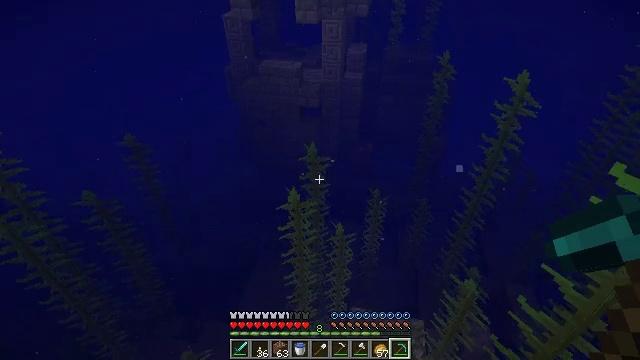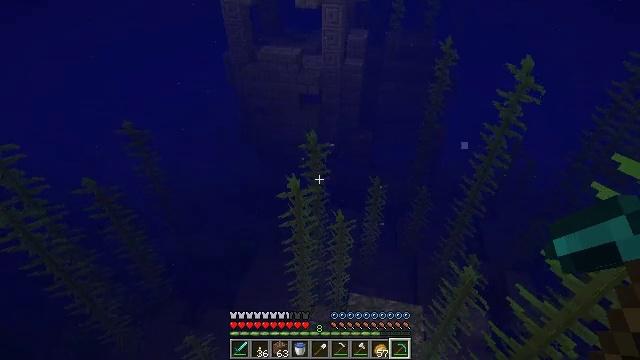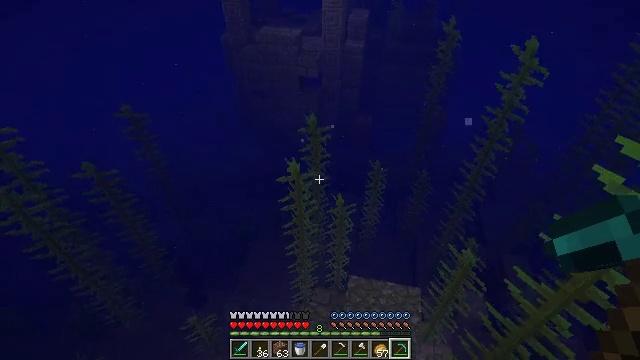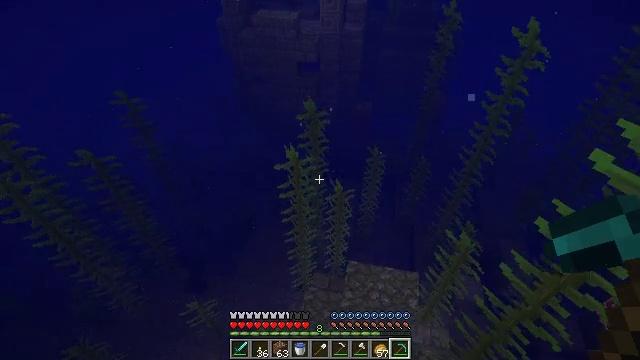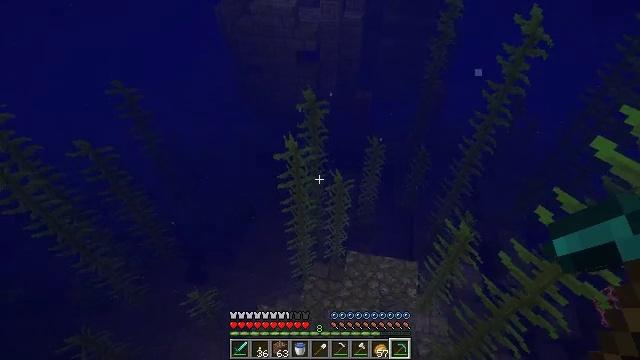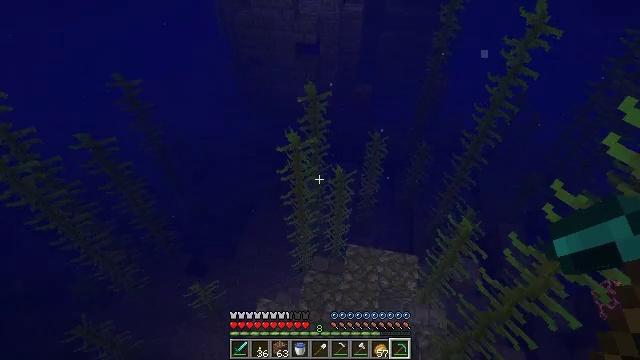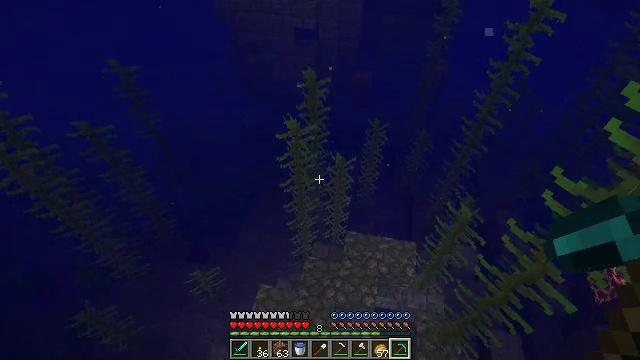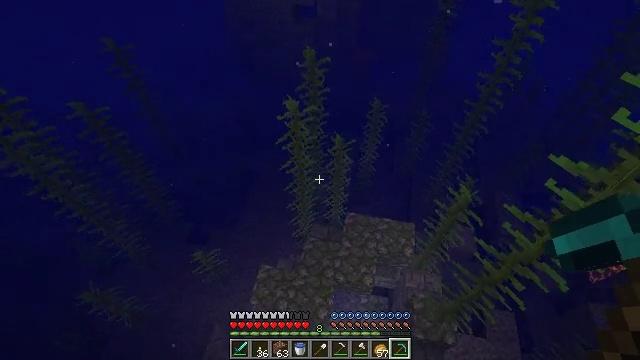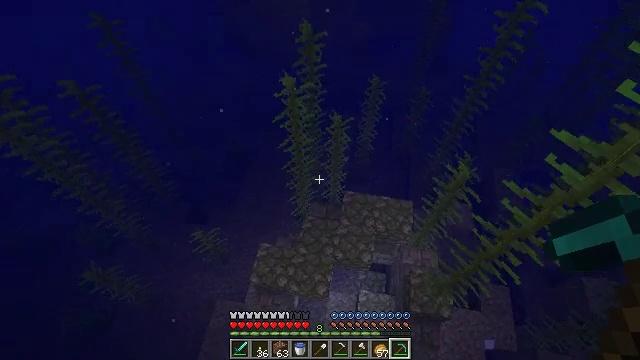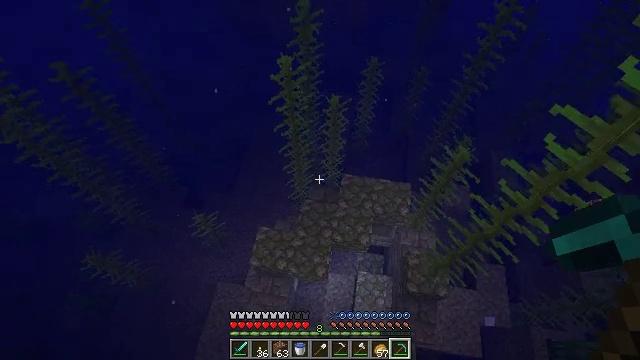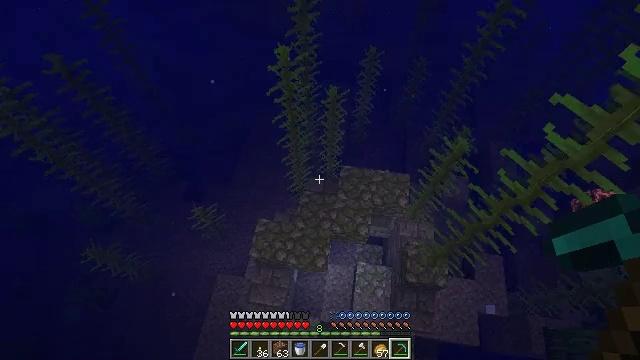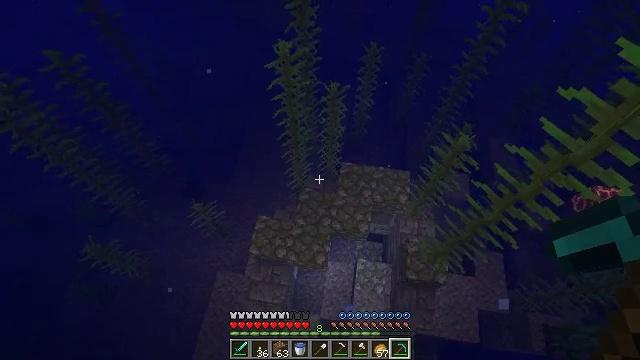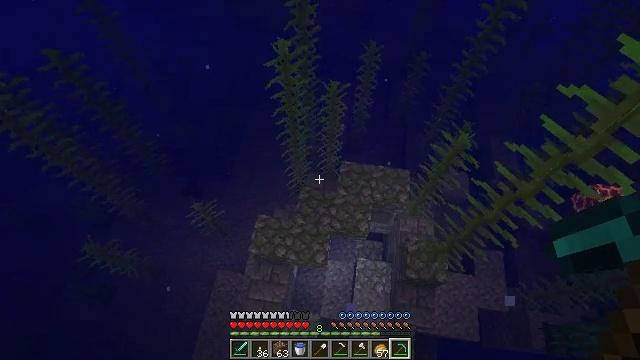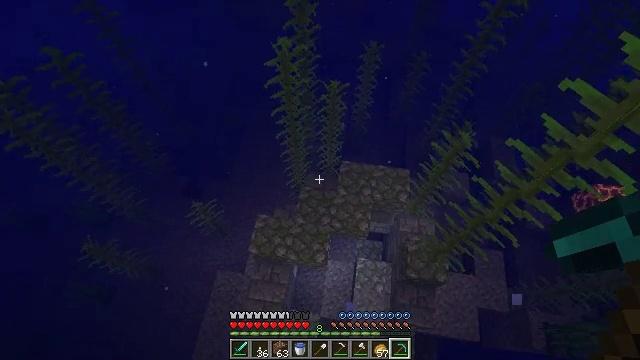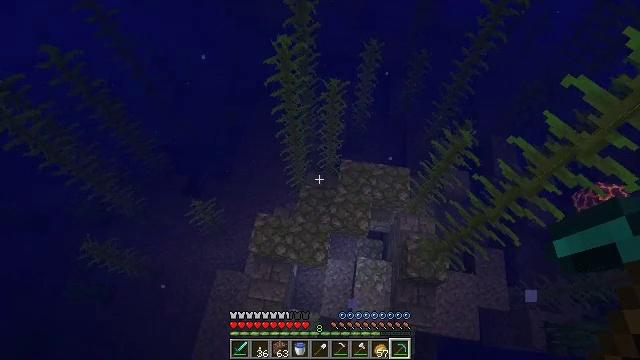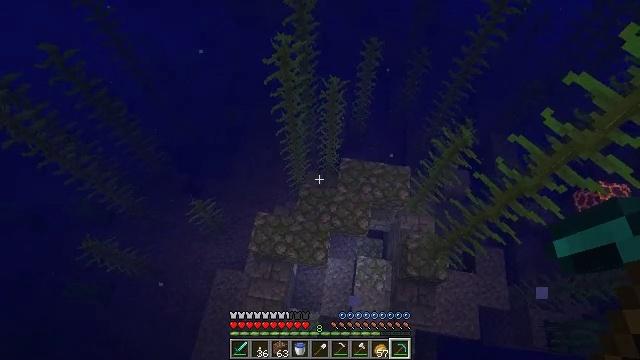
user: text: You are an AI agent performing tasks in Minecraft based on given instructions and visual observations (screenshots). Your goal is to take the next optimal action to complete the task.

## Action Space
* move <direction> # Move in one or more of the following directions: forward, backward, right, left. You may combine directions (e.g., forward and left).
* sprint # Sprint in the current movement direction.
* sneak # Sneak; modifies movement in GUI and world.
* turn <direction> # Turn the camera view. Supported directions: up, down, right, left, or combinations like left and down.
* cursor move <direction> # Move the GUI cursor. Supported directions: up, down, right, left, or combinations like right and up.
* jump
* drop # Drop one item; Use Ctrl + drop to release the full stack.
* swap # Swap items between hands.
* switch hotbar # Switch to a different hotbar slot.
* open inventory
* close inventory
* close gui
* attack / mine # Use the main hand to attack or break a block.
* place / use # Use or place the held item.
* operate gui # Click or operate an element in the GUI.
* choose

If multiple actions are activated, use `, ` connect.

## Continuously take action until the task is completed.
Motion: motion action
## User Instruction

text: Break the glowing sea lantern block.
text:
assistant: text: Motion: turn down
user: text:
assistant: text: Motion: turn down
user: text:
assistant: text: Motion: turn down
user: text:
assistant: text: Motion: turn down
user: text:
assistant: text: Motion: turn down
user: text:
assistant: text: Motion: turn down
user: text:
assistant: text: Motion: sprint, turn down
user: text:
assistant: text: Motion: sprint, turn down
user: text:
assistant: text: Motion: sprint, turn down
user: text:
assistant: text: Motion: sprint, turn down
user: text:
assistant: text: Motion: sprint
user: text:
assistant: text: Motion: sprint
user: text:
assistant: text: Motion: sprint
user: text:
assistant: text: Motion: sprint
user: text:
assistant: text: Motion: sprint
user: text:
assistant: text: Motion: sprint
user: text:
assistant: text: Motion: sprint
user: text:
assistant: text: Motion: sprint
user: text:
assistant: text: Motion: sprint
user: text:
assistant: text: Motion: no_op
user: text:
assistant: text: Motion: no_op
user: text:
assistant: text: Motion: sneak
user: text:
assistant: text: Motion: sneak
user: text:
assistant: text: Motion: sneak
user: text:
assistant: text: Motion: sneak
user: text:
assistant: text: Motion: sneak
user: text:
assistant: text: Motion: sneak
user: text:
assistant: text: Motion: sneak
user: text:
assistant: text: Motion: sneak
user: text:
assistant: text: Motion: sneak